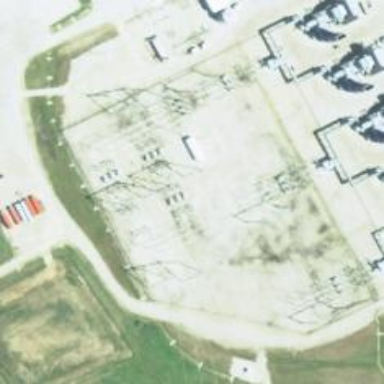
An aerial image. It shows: Switch used for power control.